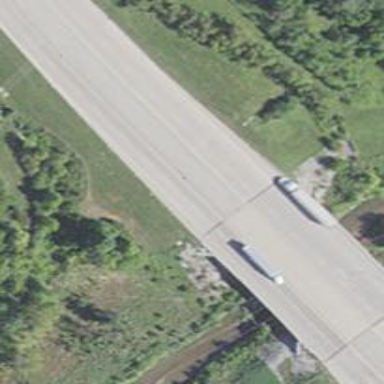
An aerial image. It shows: Primary highway that functions as expressway.